Interaction volume radius: 10 \u00c5
Interaction volume height: 15 \u00c5
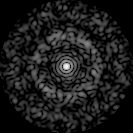
Disorder parameter: 0.8193